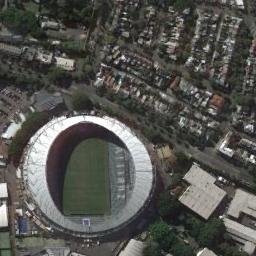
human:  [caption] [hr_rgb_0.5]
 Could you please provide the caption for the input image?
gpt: The stadium is next to some buildings and trees .

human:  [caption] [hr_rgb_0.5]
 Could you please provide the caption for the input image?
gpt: Many buildings of different shapes are beside the stadium .

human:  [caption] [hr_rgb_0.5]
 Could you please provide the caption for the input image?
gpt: The circular stadium is enclosed in the middle of the building, Surrounded by trees .

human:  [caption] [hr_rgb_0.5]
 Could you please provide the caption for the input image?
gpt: The stadium has a blue roof on two sides .

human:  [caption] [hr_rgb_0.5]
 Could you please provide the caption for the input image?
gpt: There are many buildings and green trees around the stadium .